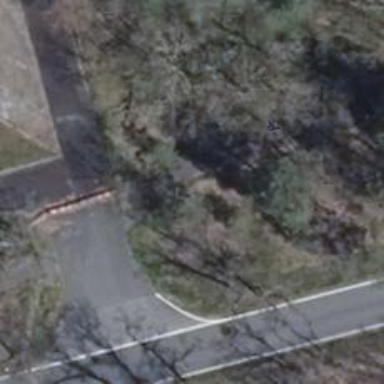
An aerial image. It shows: Asphalt path.